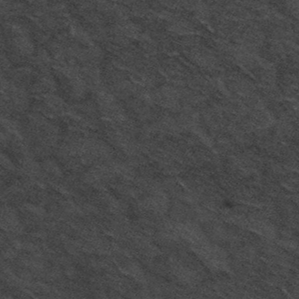
Label: frost